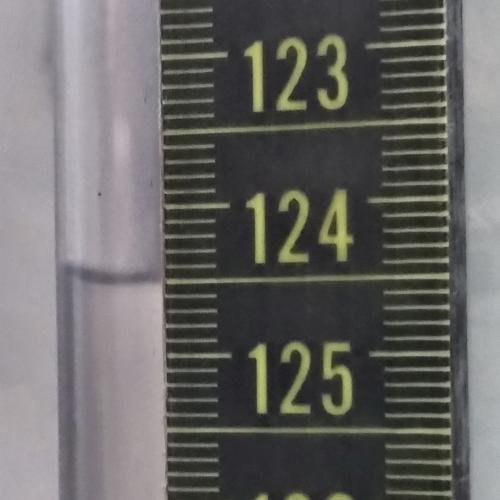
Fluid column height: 124.5 cm